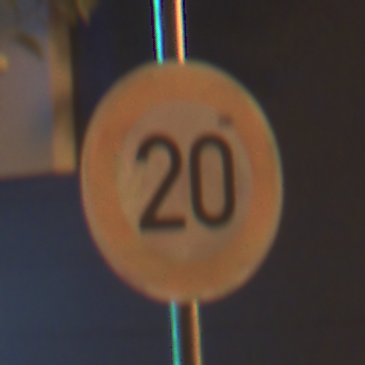
Verkehrszeichen: Geschwindigkeit20
Umgebung: Outdoor, Urban
Tageszeit: Night
Wetter: PartlyCloudy
Licht: Artificial
Jahreszeit: NotSpecified
Kontrast: HighContrast